Question: In IE11 element is in a focus state ('document.activeElement' returns ), but it element hasn't tabindex attribute and shouldn't be in focus.
Works fine in Chrome and Firefox (after click in focus div element with tabindex attribute). The problem only in IE11. BTW, cannot reproduce this issue on the jsbin.

<URL>
I also don't see span in a list of elements that can get focus.
Is it a known problem? How to make 'div' with tabindex as an activeElement after clicking on the span?
<URL>
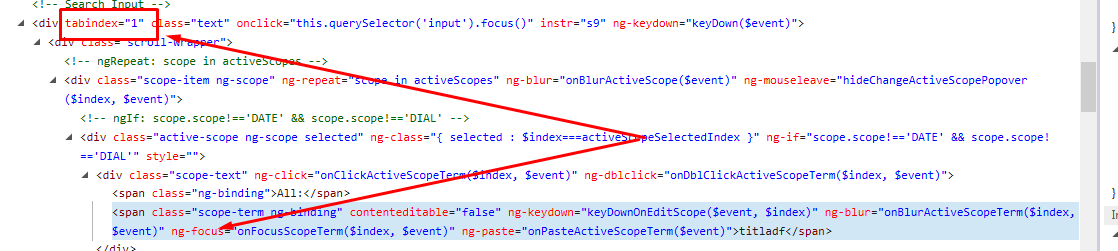
Answer: Finally I found that it's unexpected behavior in IE11 and possible bug if span has 'display: flex'.
Chrome and Firefox after click on 'span' return 'div' and IE returns 'span'.
Check snippet for details. Reported on caniuse and probably should be added to IE tracker.
'''
document.getElementById('d').addEventListener('click', function() {
alert('active element is ' + document.activeElement);
});
'''
'''
#d {
display: flex;
}
span {
display: -ms-flex;
display: flex;
}
'''
'''
<div id='d' tabindex="1">
<div>
<span>span</span>
</div>
</div>
'''